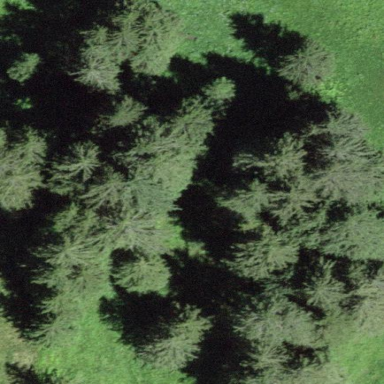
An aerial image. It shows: Forest area.